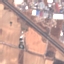
Land use / land cover: Highway